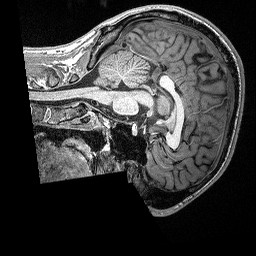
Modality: T1w
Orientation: sagittal
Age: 22
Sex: male
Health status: healthy
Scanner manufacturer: siemens
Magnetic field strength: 3 T
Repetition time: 2.3 s
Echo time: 0.00298 s